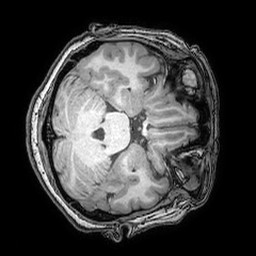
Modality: T1w
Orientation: axial
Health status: ill
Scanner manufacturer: philips
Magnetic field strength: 3 T
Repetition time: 0.007 s
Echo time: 0.0035 s